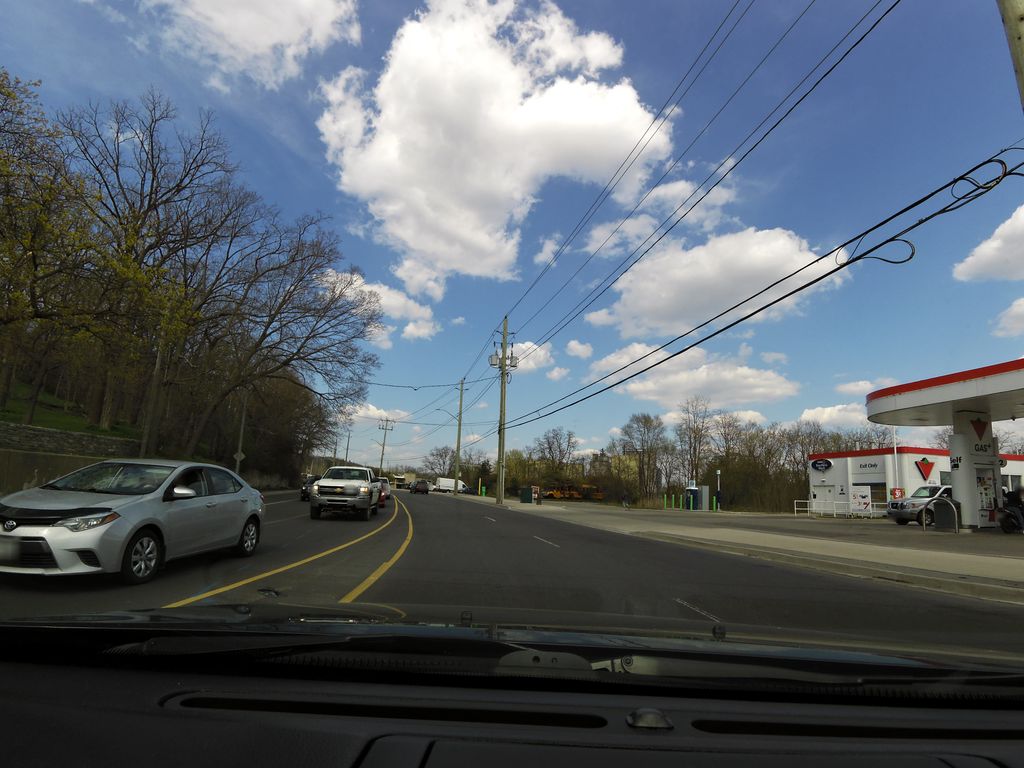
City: kitchener-waterloo